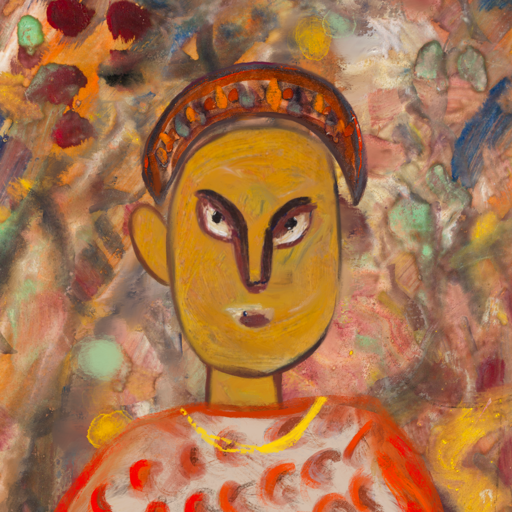
Background: Mother_And_Son_Mother, Head And Neck Front: After_Raid, Face Front: After_Raid, Bust: Rupkatha, Hair Front: Blank, Head Accessory: Hypocrite, Second Necklace: Blank, Necklace: Irani_1, Baby: Blank